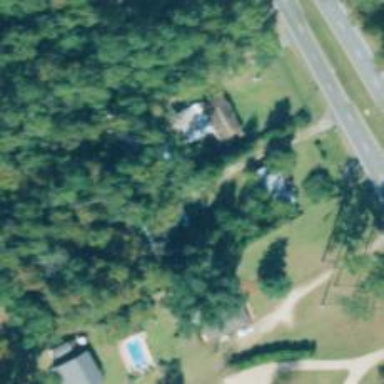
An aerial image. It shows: Driveway leading to service road.